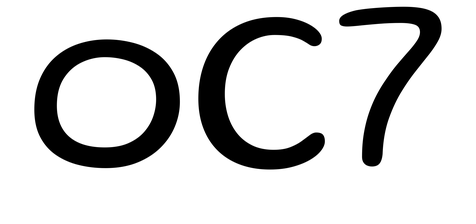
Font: Gluten_Light